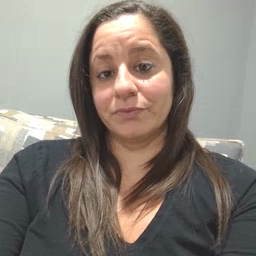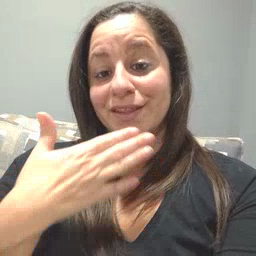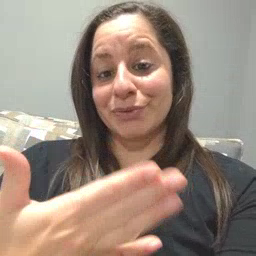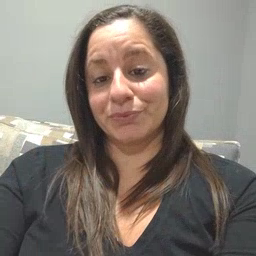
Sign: thankyou